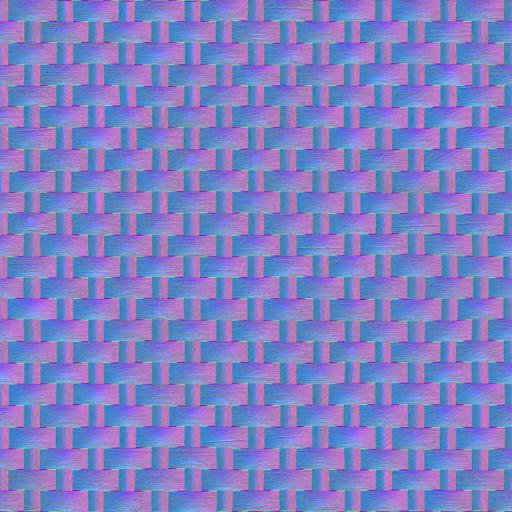
fabric pattern wicker wood wooden